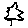
Label: tree